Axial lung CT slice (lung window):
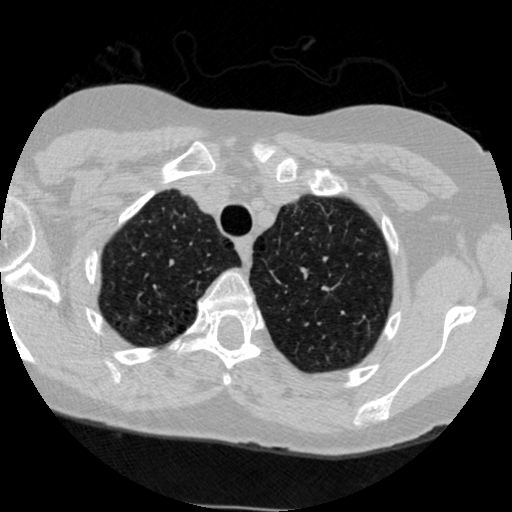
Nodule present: no